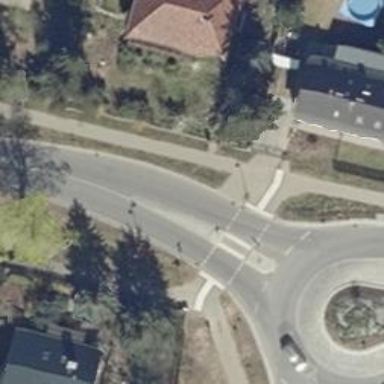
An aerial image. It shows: Uncontrolled road crossing with pedestrian island.